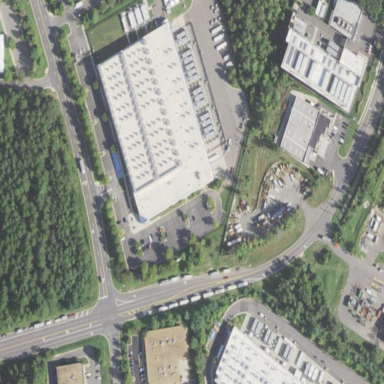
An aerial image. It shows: Data center building.